Question: I want to get all data of current date from my database I'm using phpMyAdmin
this is the query which I use but it did not show any data
'''
SELECT * FROM tables WHERE time = CURDATE();
'''

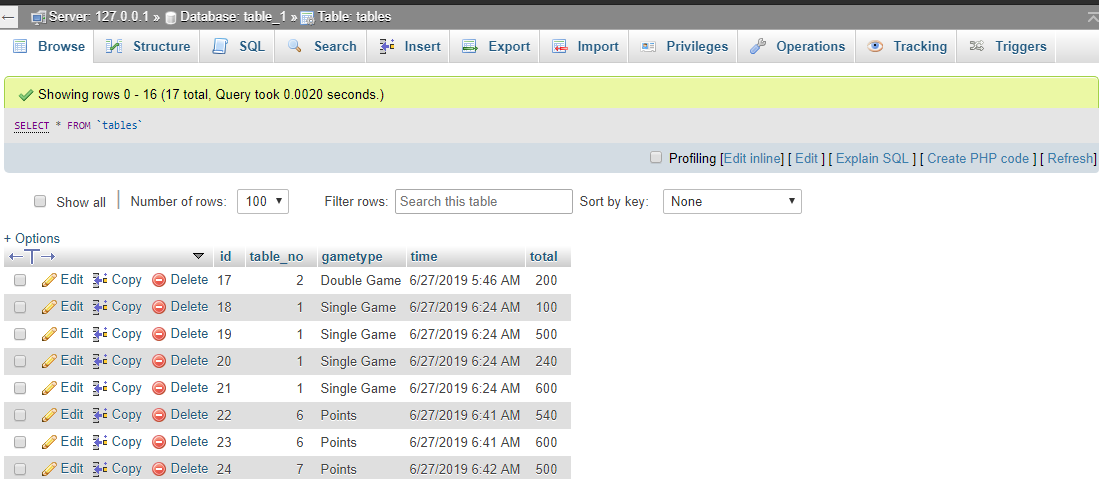
Answer: In SQL Server, you can do:
'''
WHERE CONVERT(DATE, time) = CONVERT(DATE, time)
'''
SQL Server is smart enough to use an index when converting a date/time to a date, so this is index-safe.
Your syntax is more reminiscent of MySQL. In that database, the best solution is:
'''
WHERE time >= curdate() AND
time < curdate() + interval 1 day
'''